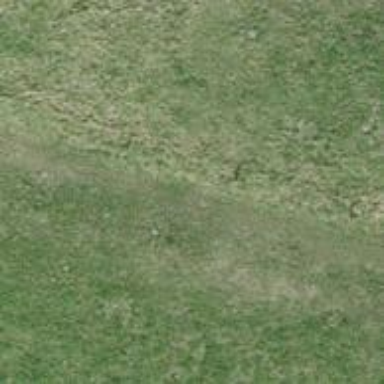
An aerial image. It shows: Path covered in grass.